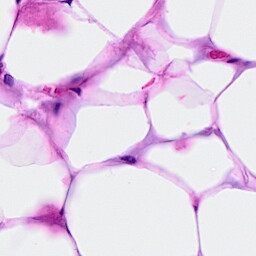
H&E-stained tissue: Breast